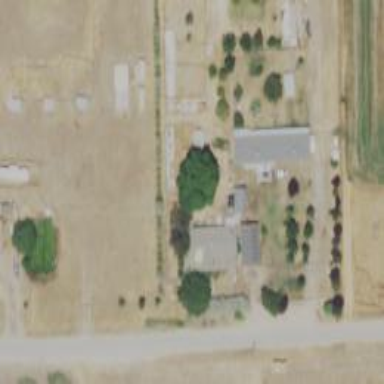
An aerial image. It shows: Veterinary facility.